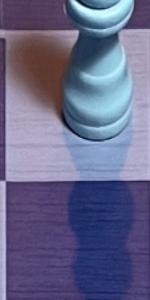
Label: Empty